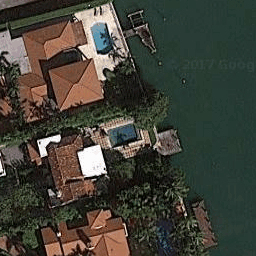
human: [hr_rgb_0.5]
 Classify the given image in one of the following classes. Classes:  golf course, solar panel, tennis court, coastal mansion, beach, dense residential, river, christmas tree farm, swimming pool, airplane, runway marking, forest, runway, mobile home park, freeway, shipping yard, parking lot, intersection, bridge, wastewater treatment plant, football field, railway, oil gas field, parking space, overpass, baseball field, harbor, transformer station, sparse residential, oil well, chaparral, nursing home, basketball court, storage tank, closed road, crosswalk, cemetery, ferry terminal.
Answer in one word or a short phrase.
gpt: coastal mansion